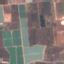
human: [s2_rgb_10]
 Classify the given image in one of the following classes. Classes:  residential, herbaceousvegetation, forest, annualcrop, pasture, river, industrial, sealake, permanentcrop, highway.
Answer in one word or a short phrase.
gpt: PermanentCrop